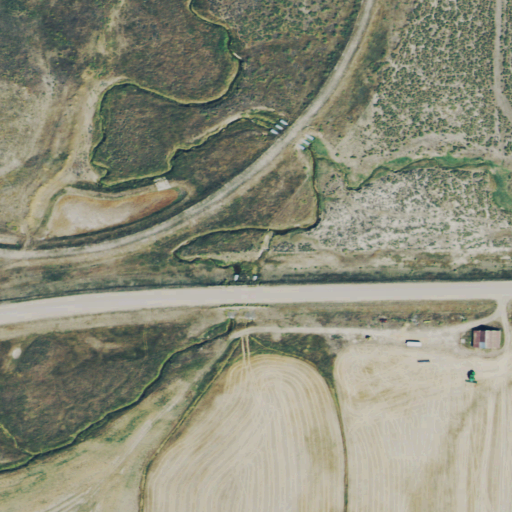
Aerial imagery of valley in Colorado named Stokes Gulch containing shrub, cultivated crops, and open development